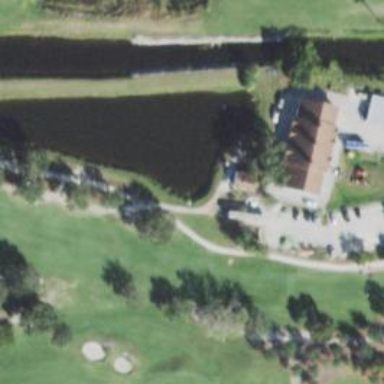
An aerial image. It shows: Path for golf carts.